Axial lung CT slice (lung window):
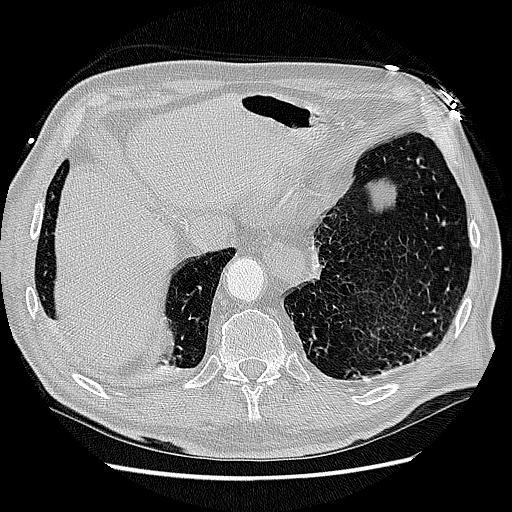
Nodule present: no